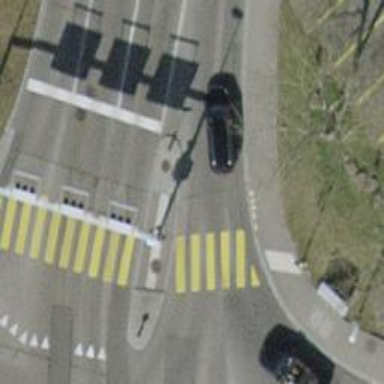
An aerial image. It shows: Crossing with traffic signals and zebra marking on the road. There is island at the crossing.